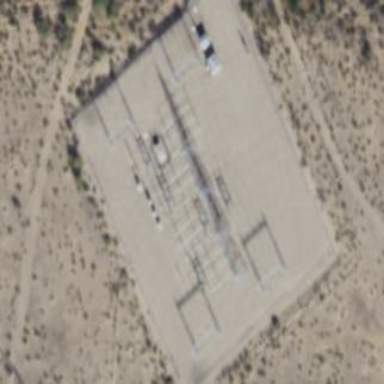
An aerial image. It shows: Outdoor power substation. The substation is at the transmission level. It is surrounded by fence.